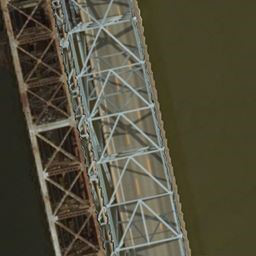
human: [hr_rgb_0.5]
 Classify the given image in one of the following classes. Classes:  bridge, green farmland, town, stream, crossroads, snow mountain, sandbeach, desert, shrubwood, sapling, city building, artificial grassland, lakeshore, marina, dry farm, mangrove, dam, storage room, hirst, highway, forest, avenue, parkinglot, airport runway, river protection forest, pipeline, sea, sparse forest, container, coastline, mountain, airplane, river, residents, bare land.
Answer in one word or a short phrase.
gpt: bridge